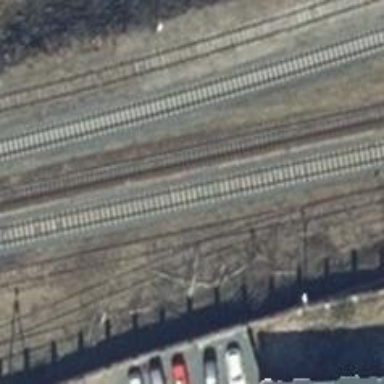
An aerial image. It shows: Disused railway spur line.